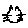
Label: cat